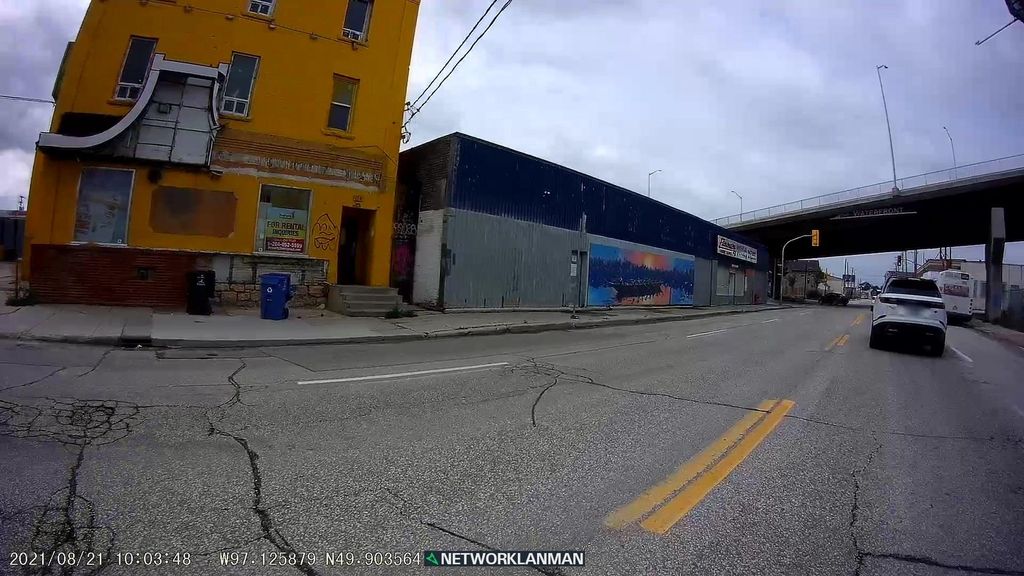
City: winnipeg